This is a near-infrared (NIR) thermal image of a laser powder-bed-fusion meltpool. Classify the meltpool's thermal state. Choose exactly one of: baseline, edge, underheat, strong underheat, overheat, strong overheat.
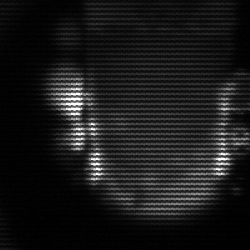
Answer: baseline